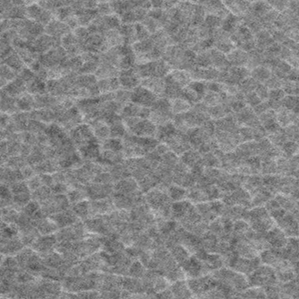
Label: frost